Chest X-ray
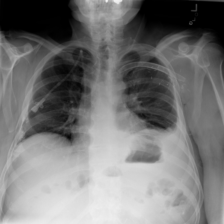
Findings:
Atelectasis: negative
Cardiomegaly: negative
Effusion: positive
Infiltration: negative
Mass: negative
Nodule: negative
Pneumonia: negative
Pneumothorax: negative
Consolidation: negative
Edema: negative
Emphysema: negative
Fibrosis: negative
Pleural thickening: negative
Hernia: negative